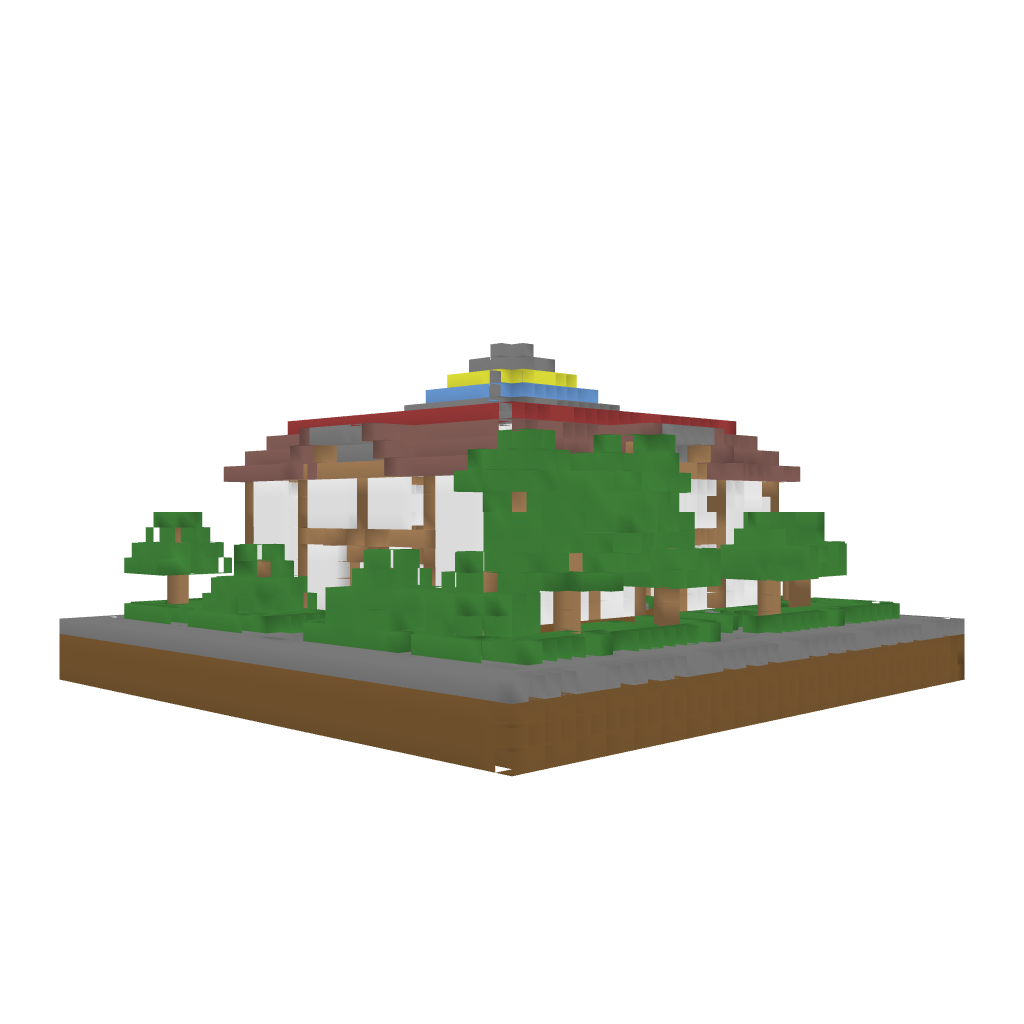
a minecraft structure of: FiretopGames Submission bad low quality